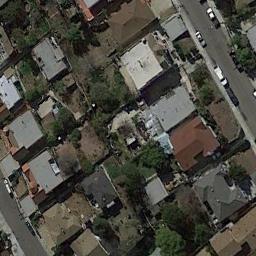
Label: residential